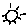
Label: sun